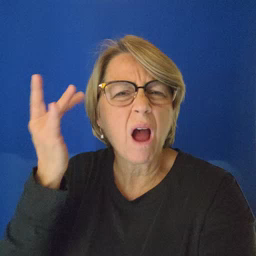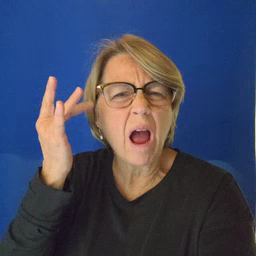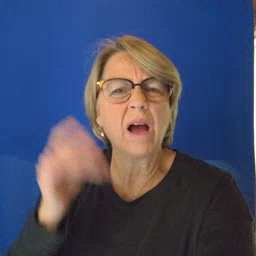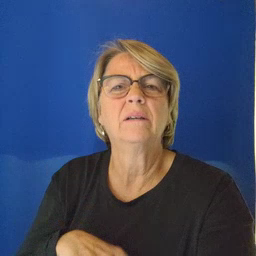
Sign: why